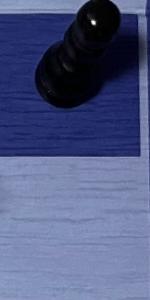
Label: Empty